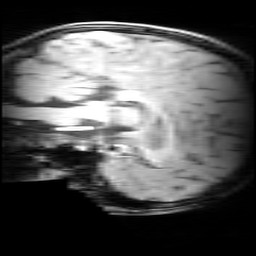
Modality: MP2RAGE
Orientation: sagittal
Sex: female
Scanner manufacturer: siemens
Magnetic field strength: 3 T
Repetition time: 5 s
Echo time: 0.00355 s